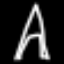
Label: The Eiffel Tower